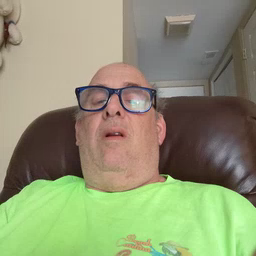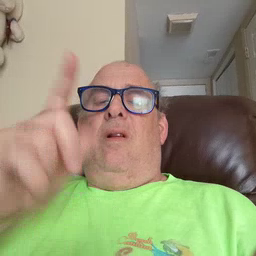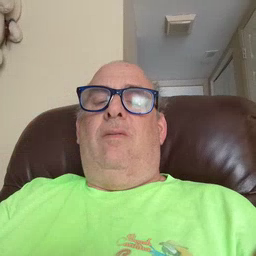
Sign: later